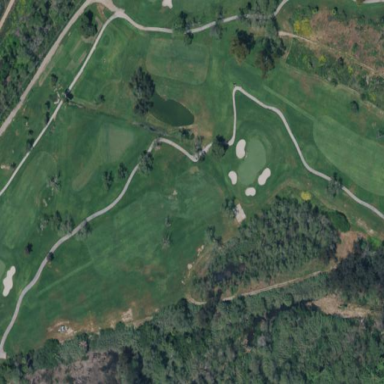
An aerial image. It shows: Grassy area designated as golf fairway.